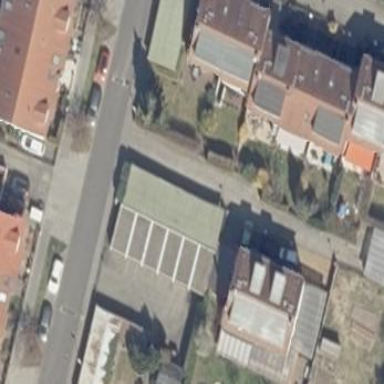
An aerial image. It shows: Group of garages.